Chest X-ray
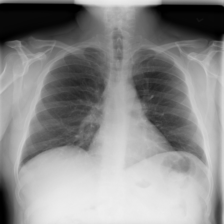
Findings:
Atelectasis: positive
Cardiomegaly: negative
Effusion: positive
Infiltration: negative
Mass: negative
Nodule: negative
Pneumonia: negative
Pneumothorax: negative
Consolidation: negative
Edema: negative
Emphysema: negative
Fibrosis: negative
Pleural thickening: negative
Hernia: negative